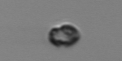
Label: Heterocapsa_rotundata